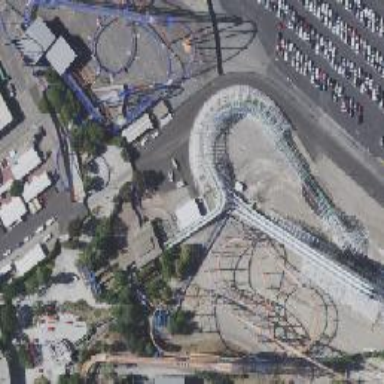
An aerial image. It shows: Thrilling roller coaster attraction.